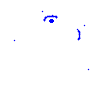
Particle: proton